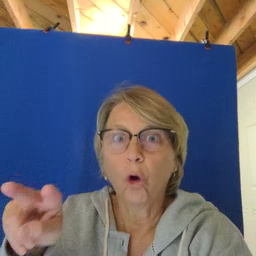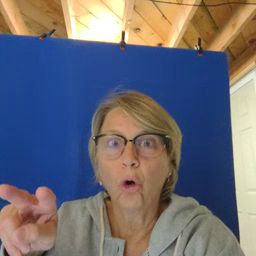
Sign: look